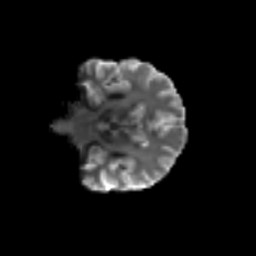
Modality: T2w
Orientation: coronal
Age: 70
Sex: female
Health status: ill
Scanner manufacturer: siemens
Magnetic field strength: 3 T
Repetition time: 8.7 s
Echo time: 0.11 s